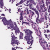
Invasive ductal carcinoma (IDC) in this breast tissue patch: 1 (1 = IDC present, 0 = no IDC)